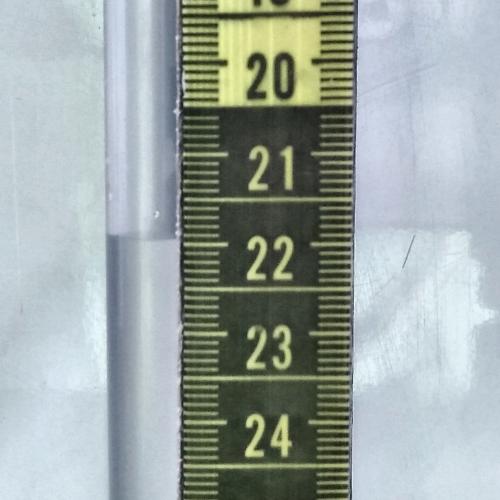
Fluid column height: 21.9 cm